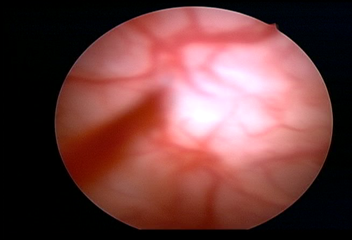
Modality: WLC
Class: Normal mucosa
Bladder cancer association: No